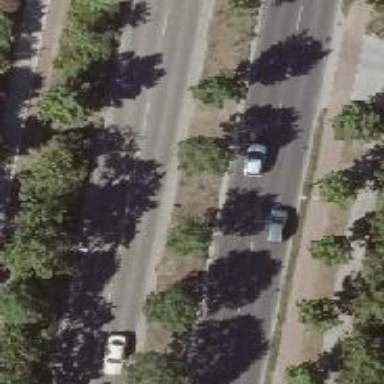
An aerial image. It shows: Avenue lined with deciduous broadleaved trees.